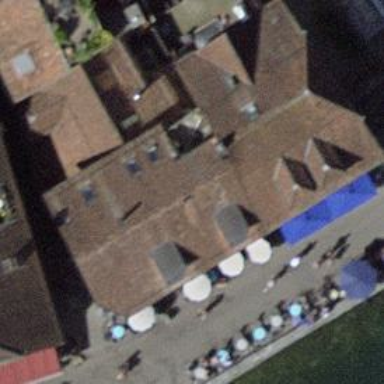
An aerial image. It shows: Cafe.